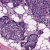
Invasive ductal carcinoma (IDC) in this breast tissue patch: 1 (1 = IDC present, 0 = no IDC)